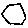
Label: hexagon